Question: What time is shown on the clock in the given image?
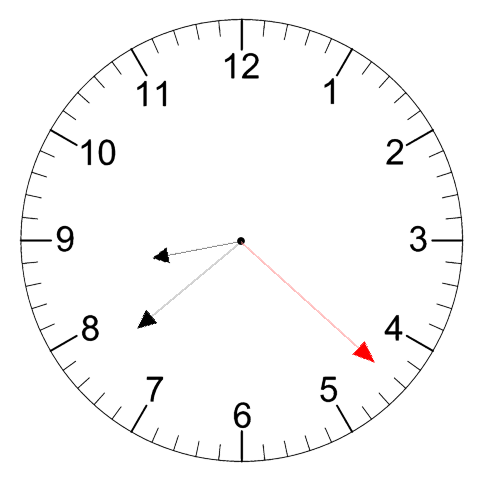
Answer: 08:38:22